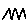
Label: zigzag